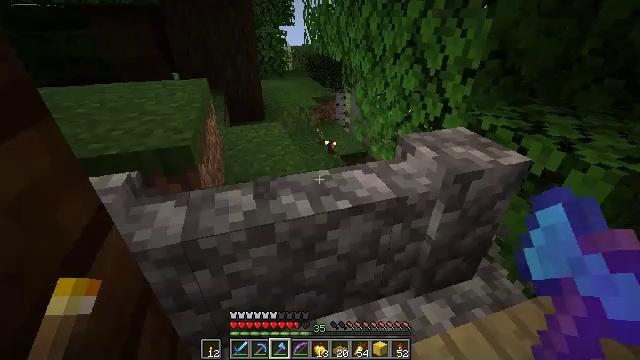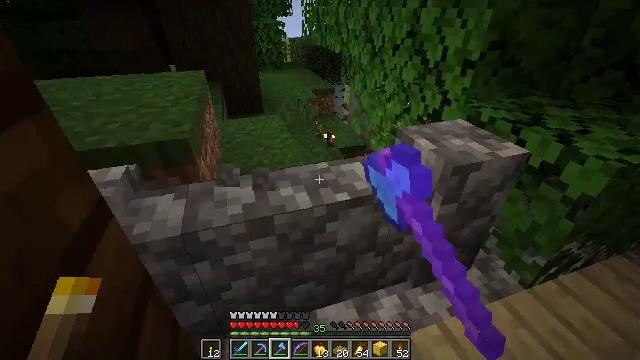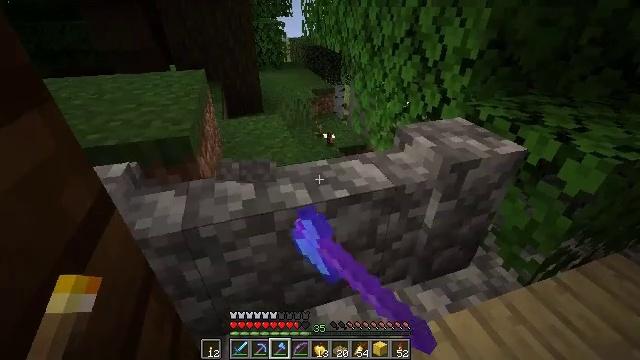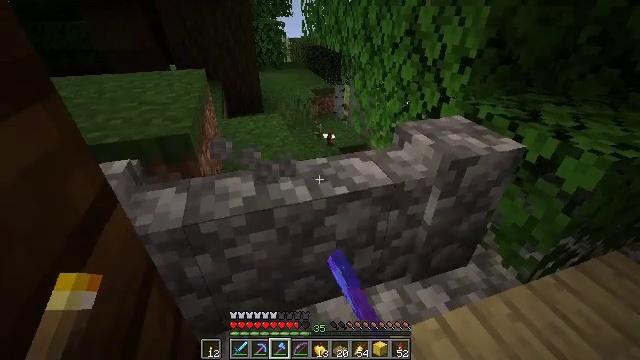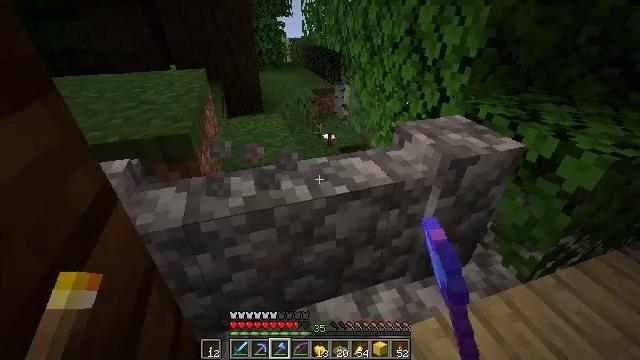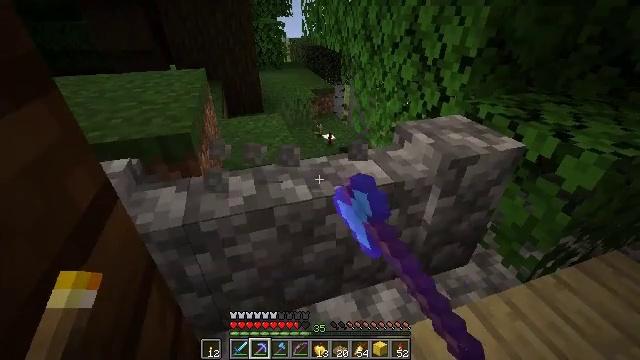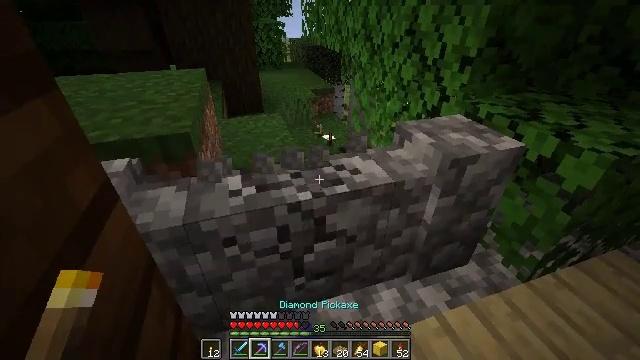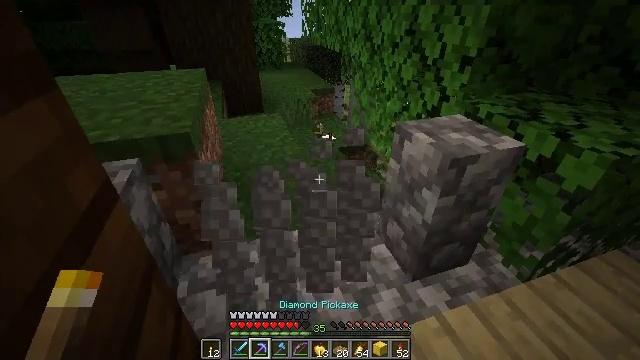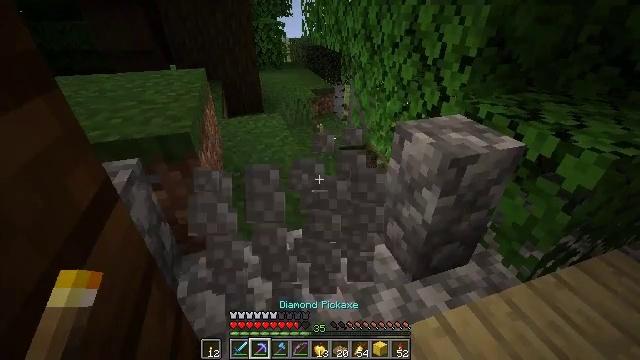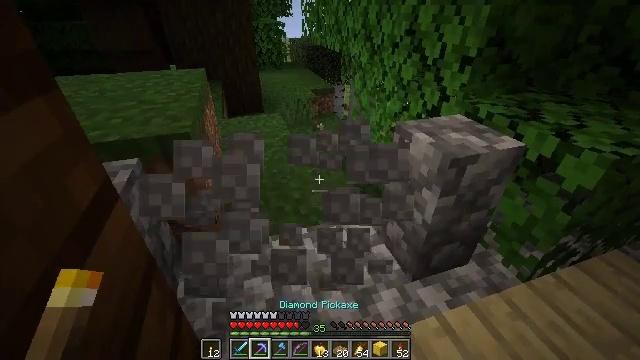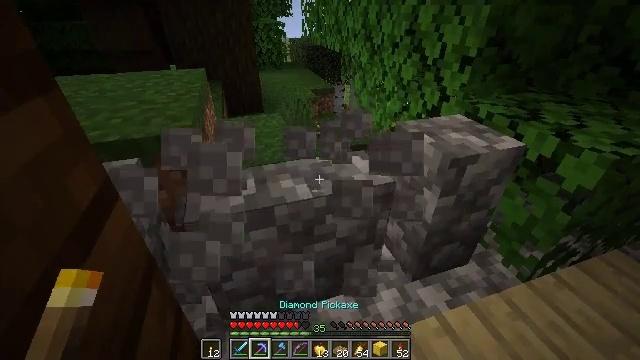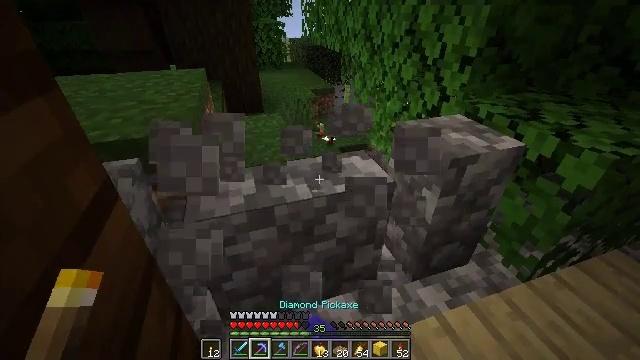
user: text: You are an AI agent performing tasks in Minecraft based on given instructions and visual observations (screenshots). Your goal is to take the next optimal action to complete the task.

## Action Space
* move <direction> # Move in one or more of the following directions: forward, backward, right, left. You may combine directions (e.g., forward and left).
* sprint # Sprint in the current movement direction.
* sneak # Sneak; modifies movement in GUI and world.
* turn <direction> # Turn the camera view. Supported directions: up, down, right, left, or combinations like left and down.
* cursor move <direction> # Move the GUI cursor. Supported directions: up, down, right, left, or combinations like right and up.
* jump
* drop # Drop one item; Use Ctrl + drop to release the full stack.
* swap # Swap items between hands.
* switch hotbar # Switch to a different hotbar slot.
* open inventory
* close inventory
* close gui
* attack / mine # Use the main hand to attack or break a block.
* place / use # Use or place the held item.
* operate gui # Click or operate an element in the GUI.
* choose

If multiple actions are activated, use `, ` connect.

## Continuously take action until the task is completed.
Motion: motion action
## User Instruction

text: Break down the cobblestone wall to collect it.
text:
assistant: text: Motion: turn down, attack / mine
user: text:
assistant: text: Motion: attack / mine
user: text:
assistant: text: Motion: attack / mine
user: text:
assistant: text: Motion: attack / mine
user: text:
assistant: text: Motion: attack / mine, switch to hotbar 2
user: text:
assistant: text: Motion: attack / mine, switch to hotbar 2
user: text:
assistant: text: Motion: attack / mine, switch to hotbar 2
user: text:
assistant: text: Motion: attack / mine
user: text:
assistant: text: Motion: attack / mine
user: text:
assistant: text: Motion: attack / mine
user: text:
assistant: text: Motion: attack / mine
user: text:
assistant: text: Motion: attack / mine